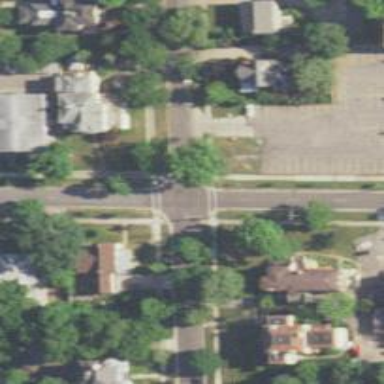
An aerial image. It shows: Marked footway crossing with lines.